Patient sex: F
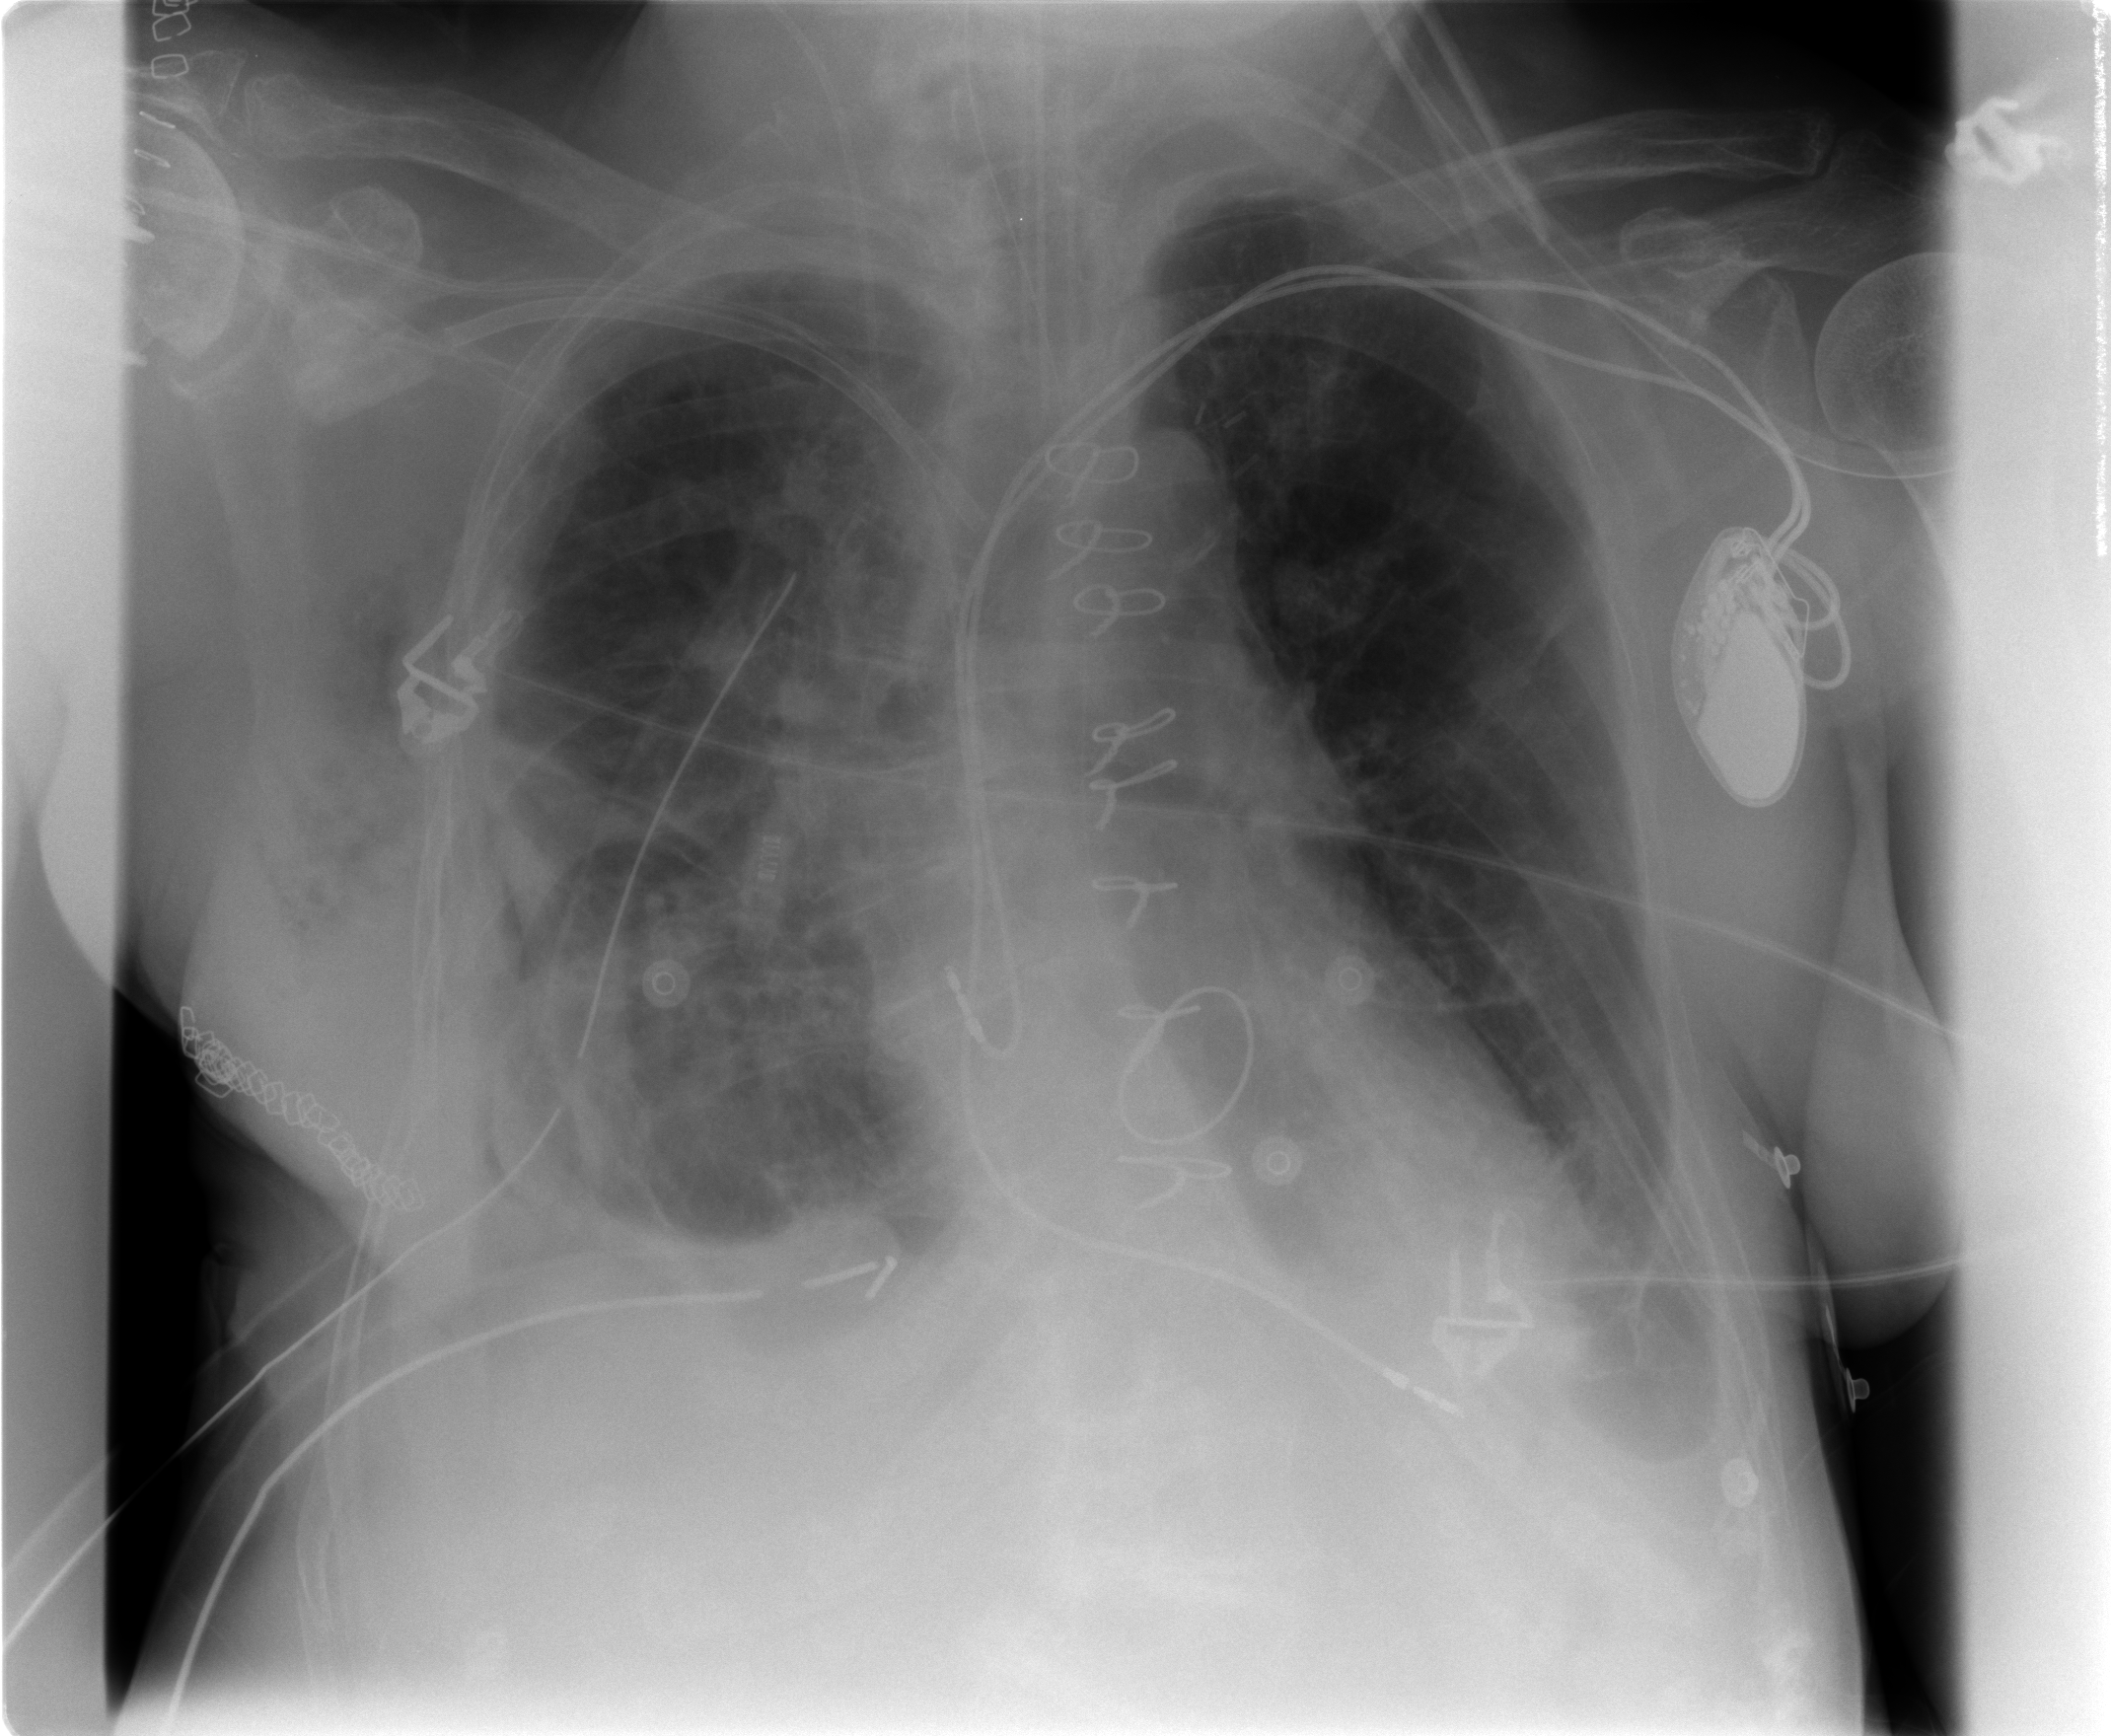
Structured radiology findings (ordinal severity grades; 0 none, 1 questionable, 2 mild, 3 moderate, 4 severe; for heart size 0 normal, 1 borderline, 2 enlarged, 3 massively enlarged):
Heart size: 0
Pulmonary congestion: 0
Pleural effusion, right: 1
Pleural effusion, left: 1
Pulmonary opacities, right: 2
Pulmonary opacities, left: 0
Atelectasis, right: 3
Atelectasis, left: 1